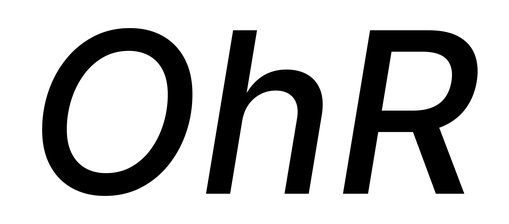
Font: Inter-Italic_Medium_Italic